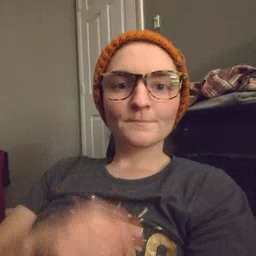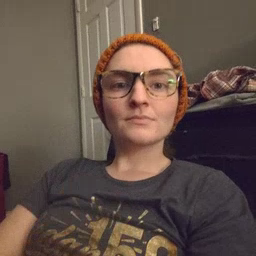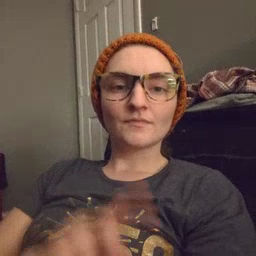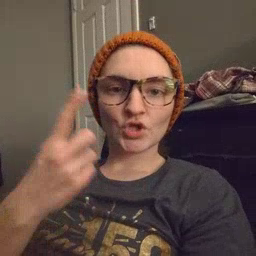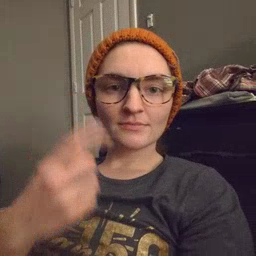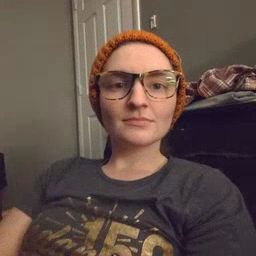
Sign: first